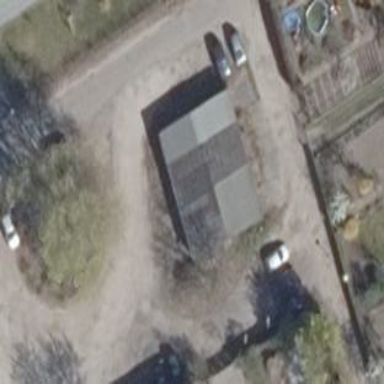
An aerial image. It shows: Group of garages.